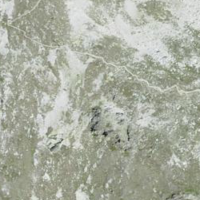
EUNIS habitat code: 48
Species observed at this site:
Vaccinium myrtillus